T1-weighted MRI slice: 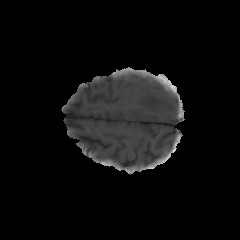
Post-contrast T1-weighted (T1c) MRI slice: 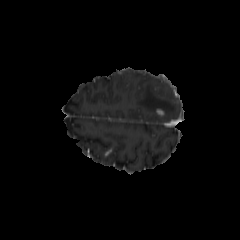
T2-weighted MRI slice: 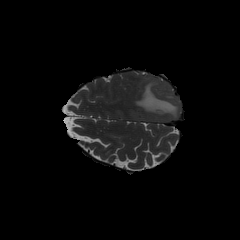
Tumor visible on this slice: yes